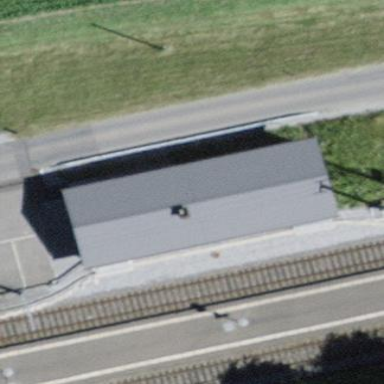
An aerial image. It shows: Transportation building.